Question: first look:
i have made this DB structure with entities than dumped and visualised.
Adding things to DB from phpMyAdmin or displaying data from code is no problem, but when i try to build form using formtype like:
1. main form is CV (curriculum vitae)
2. this contains one text field
3. relation to skills of user (skill, degree) (now i can only select existing skill of the user, added through phpmyadmin)
4. same as skills for employments, schools,..
my mind want to blow from weirdness. Can someone help me?
I want to build form where i can fill anything on one page. Eg.:
1. user writes something about himself
2. for example he clicks on add new school, and form for schools will appear, if he have more schools, he can add another (without reloading page and saving actual form)
3. same with employments, click add new,...
4. at skills he can select the skill he knows (for example C++ Programing), click add and than can select or enter the degree (0 Begginer, 1...3 Expert). Adding more needs to be possible as with 3. and 2.
5. as final step he clicks on the "Save CV"
And anything done.
I have tried:
'''
->add('skills', 'collection', array(
'type' => new SkillsType(),
'label' => 'Skills',
'error_bubbling' => true,
'cascade_validation' => true,
))
'''
With Template:
'''
{{ form_start(form) }}
{% for skill in form.skills %}
<li>
{{ form_widget(skill) }}
</li>
{% endfor %}
{{ form_end(form) }}
'''
to add skills then i wanted to use the same for adding employments.
At wort i will make manual form with couple of javascript.
Thankyou
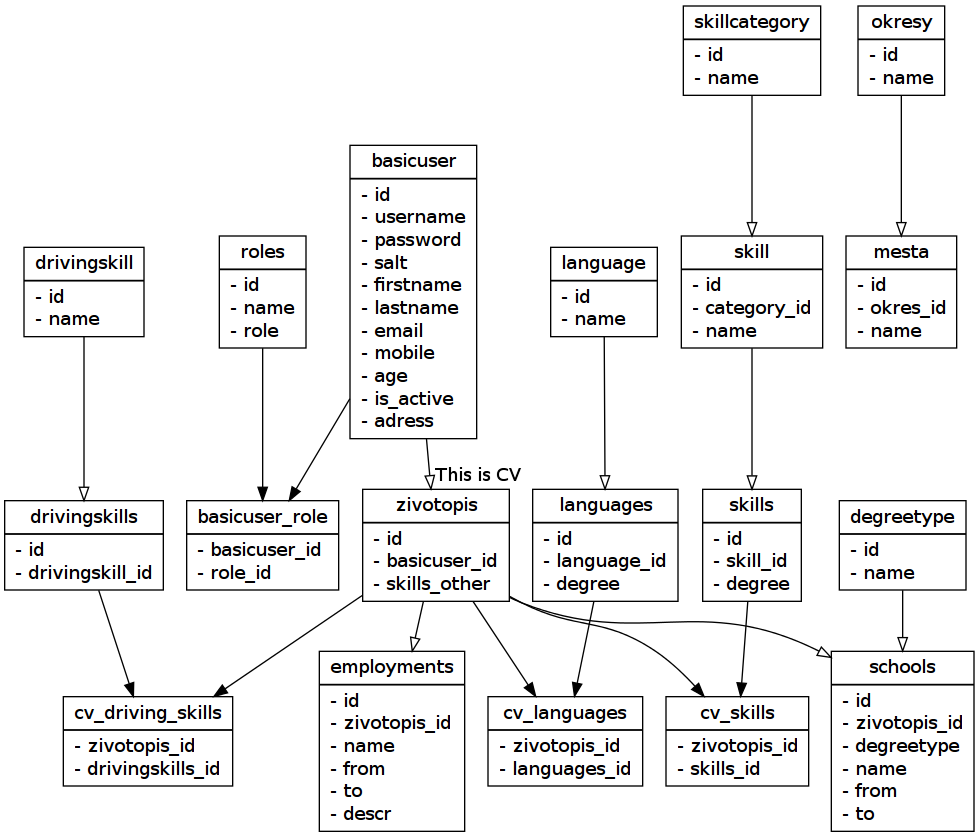
Answer: The Collection field type is what your using. If you havent already its work looking at the Documentation for it.
You can do what you want by using the prototype property which Symfony will add to your form if you add the 'allow_add' option in your form builder.
<URL>